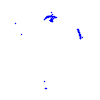
Particle: kaon